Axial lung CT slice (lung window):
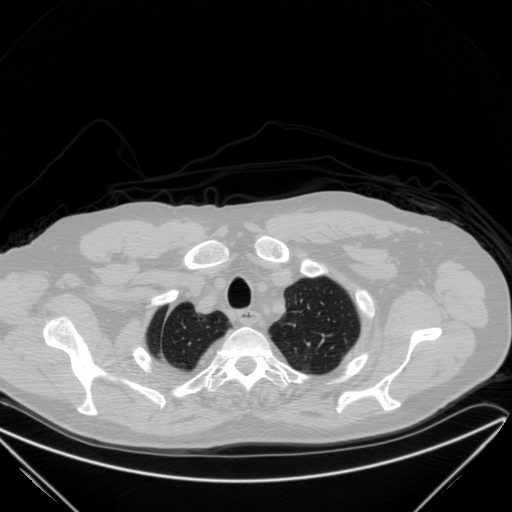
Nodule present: no